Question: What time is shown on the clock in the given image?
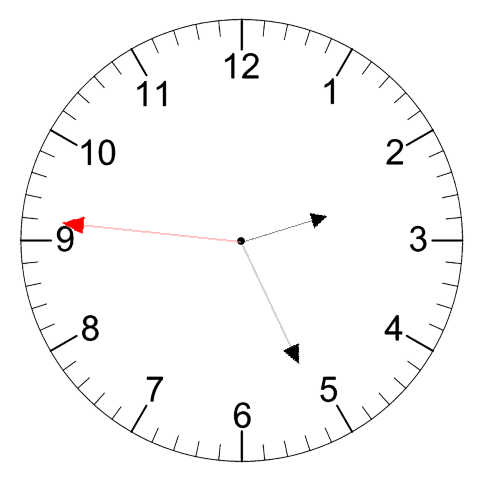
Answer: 02:25:46